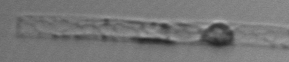
Label: Dactyliosolen_blavyanus